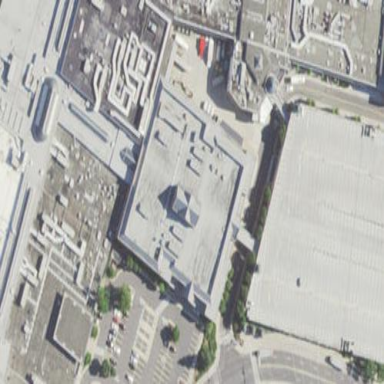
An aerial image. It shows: Department store building.